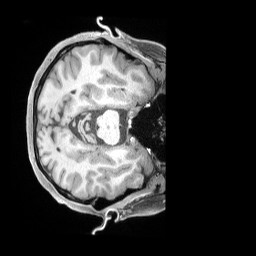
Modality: T1w
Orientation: axial
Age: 40
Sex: female
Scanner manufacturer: siemens
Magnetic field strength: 3 T
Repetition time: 2 s
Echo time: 0.00211 s